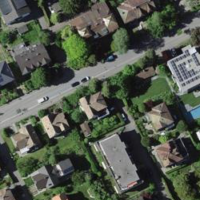
EUNIS habitat code: 54
Species observed at this site:
Circaea lutetiana